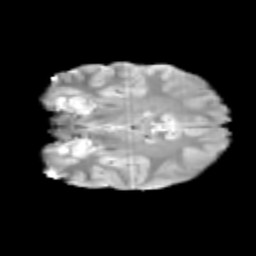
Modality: T2w
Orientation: coronal
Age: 13
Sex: female
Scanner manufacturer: siemens
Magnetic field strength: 3 T
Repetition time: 3.8 s
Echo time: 0.07 s